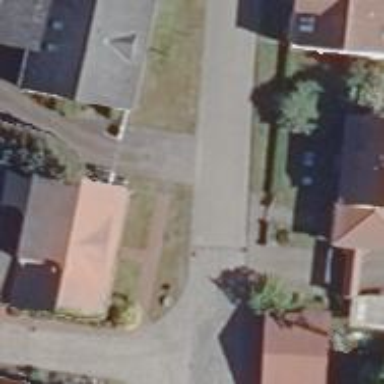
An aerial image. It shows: Residential road.